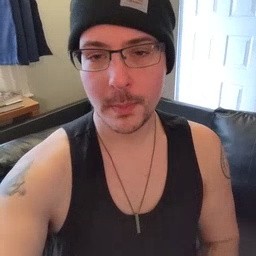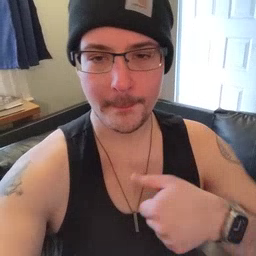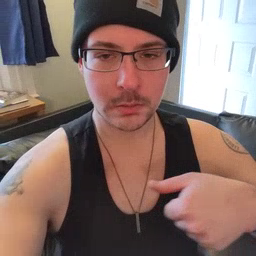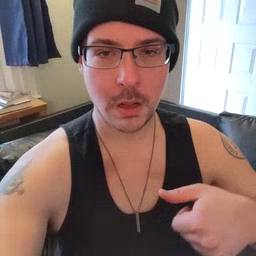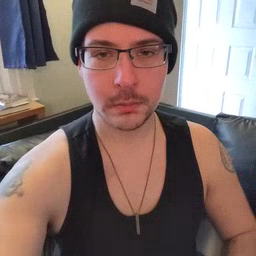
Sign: puzzle